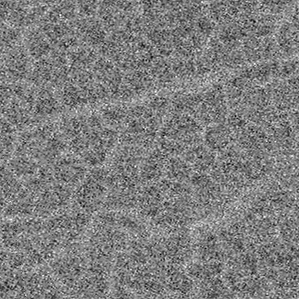
Label: frost